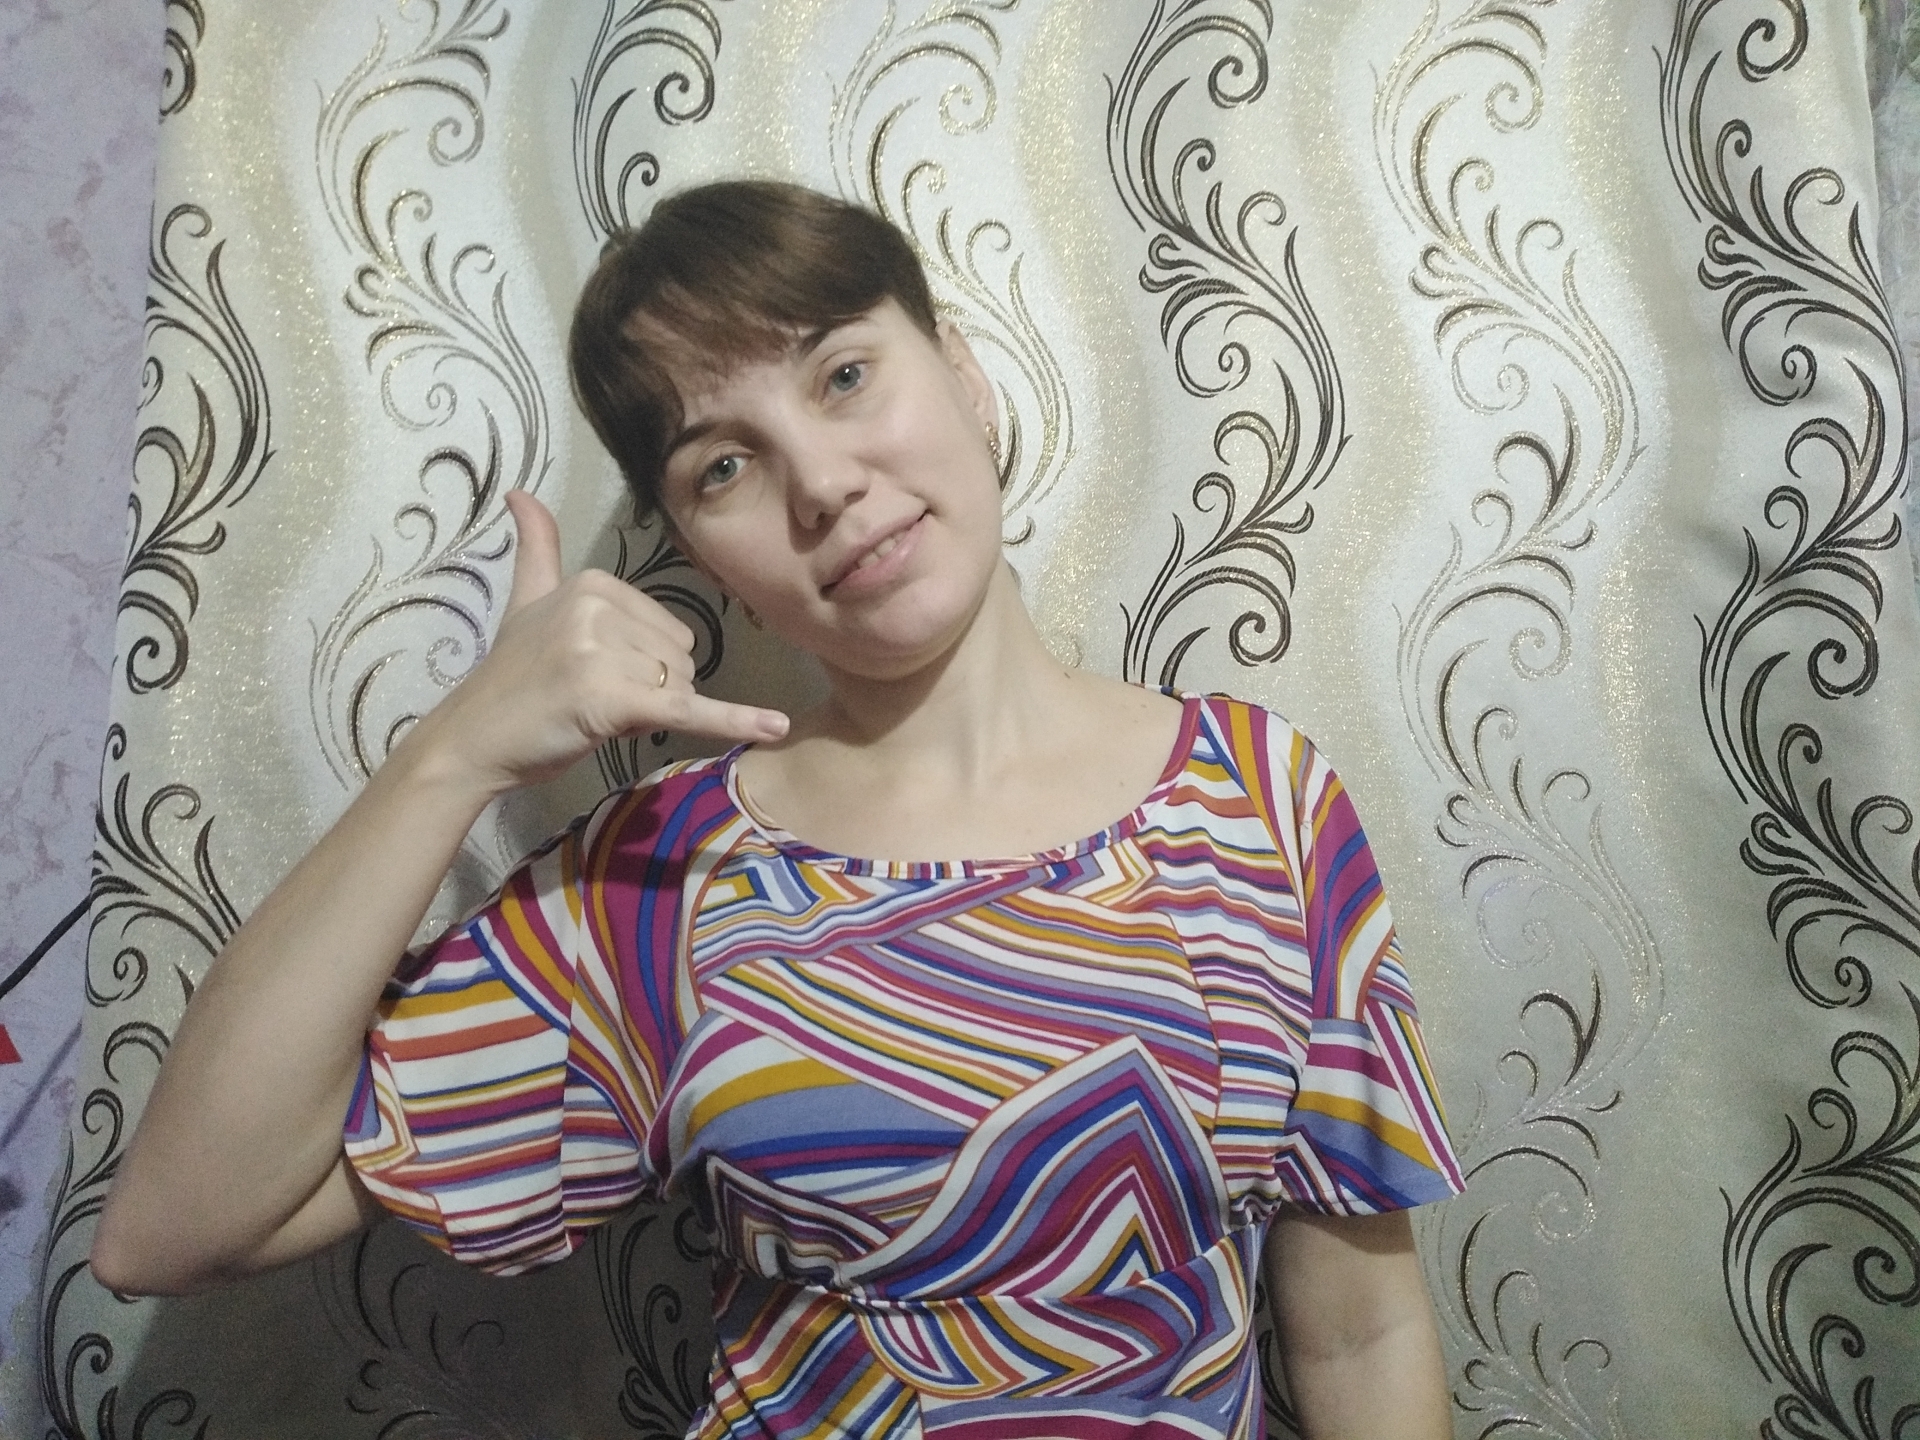
Label: clear